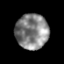
Tissue: prostate
Cell type: T cells
Senescence score: 0.3323
Nuclear area (px): 1119
Mean DAPI intensity: 133.25